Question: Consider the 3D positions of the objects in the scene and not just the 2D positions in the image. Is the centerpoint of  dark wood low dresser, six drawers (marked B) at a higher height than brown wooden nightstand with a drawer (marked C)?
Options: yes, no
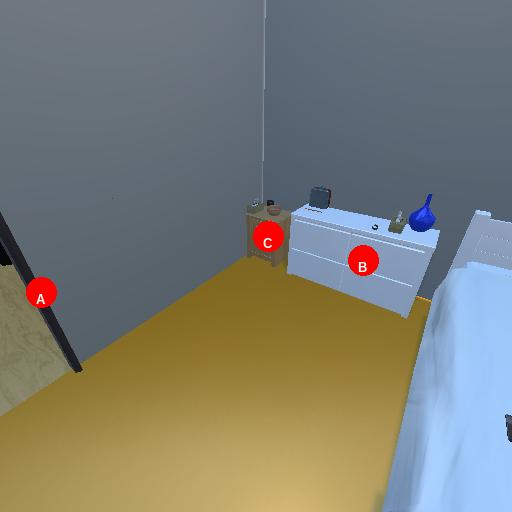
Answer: yes